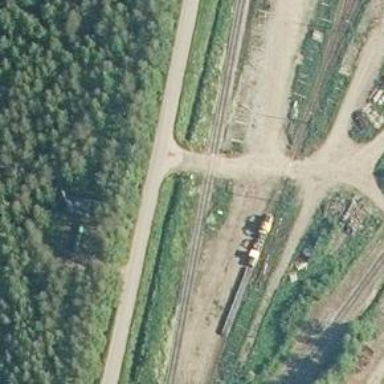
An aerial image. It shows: Railway signal.